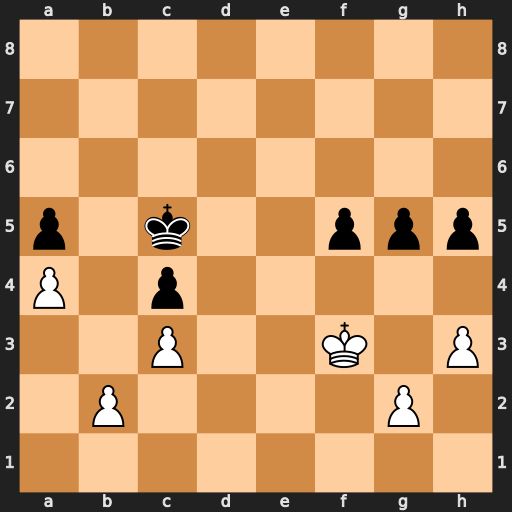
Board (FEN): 8/8/8/p1k2ppp/P1p5/2P2K1P/1P4P1/8
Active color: w
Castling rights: -
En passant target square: -
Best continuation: h4 gxh4 Kf4 Kd5 Kxf5 h3 gxh3